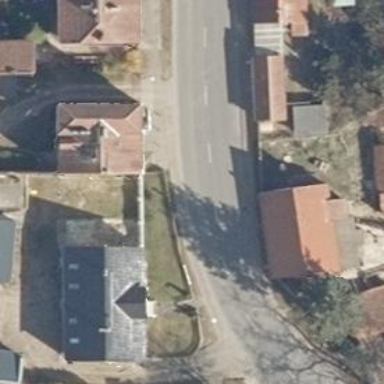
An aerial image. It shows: Secondary road with asphalt surface.